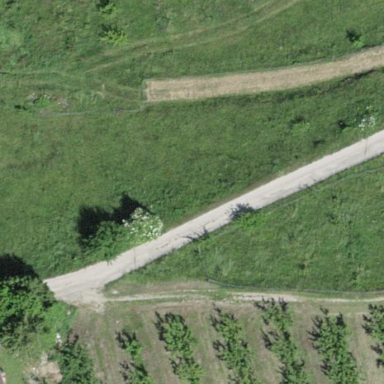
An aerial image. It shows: Orchard.